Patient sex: F
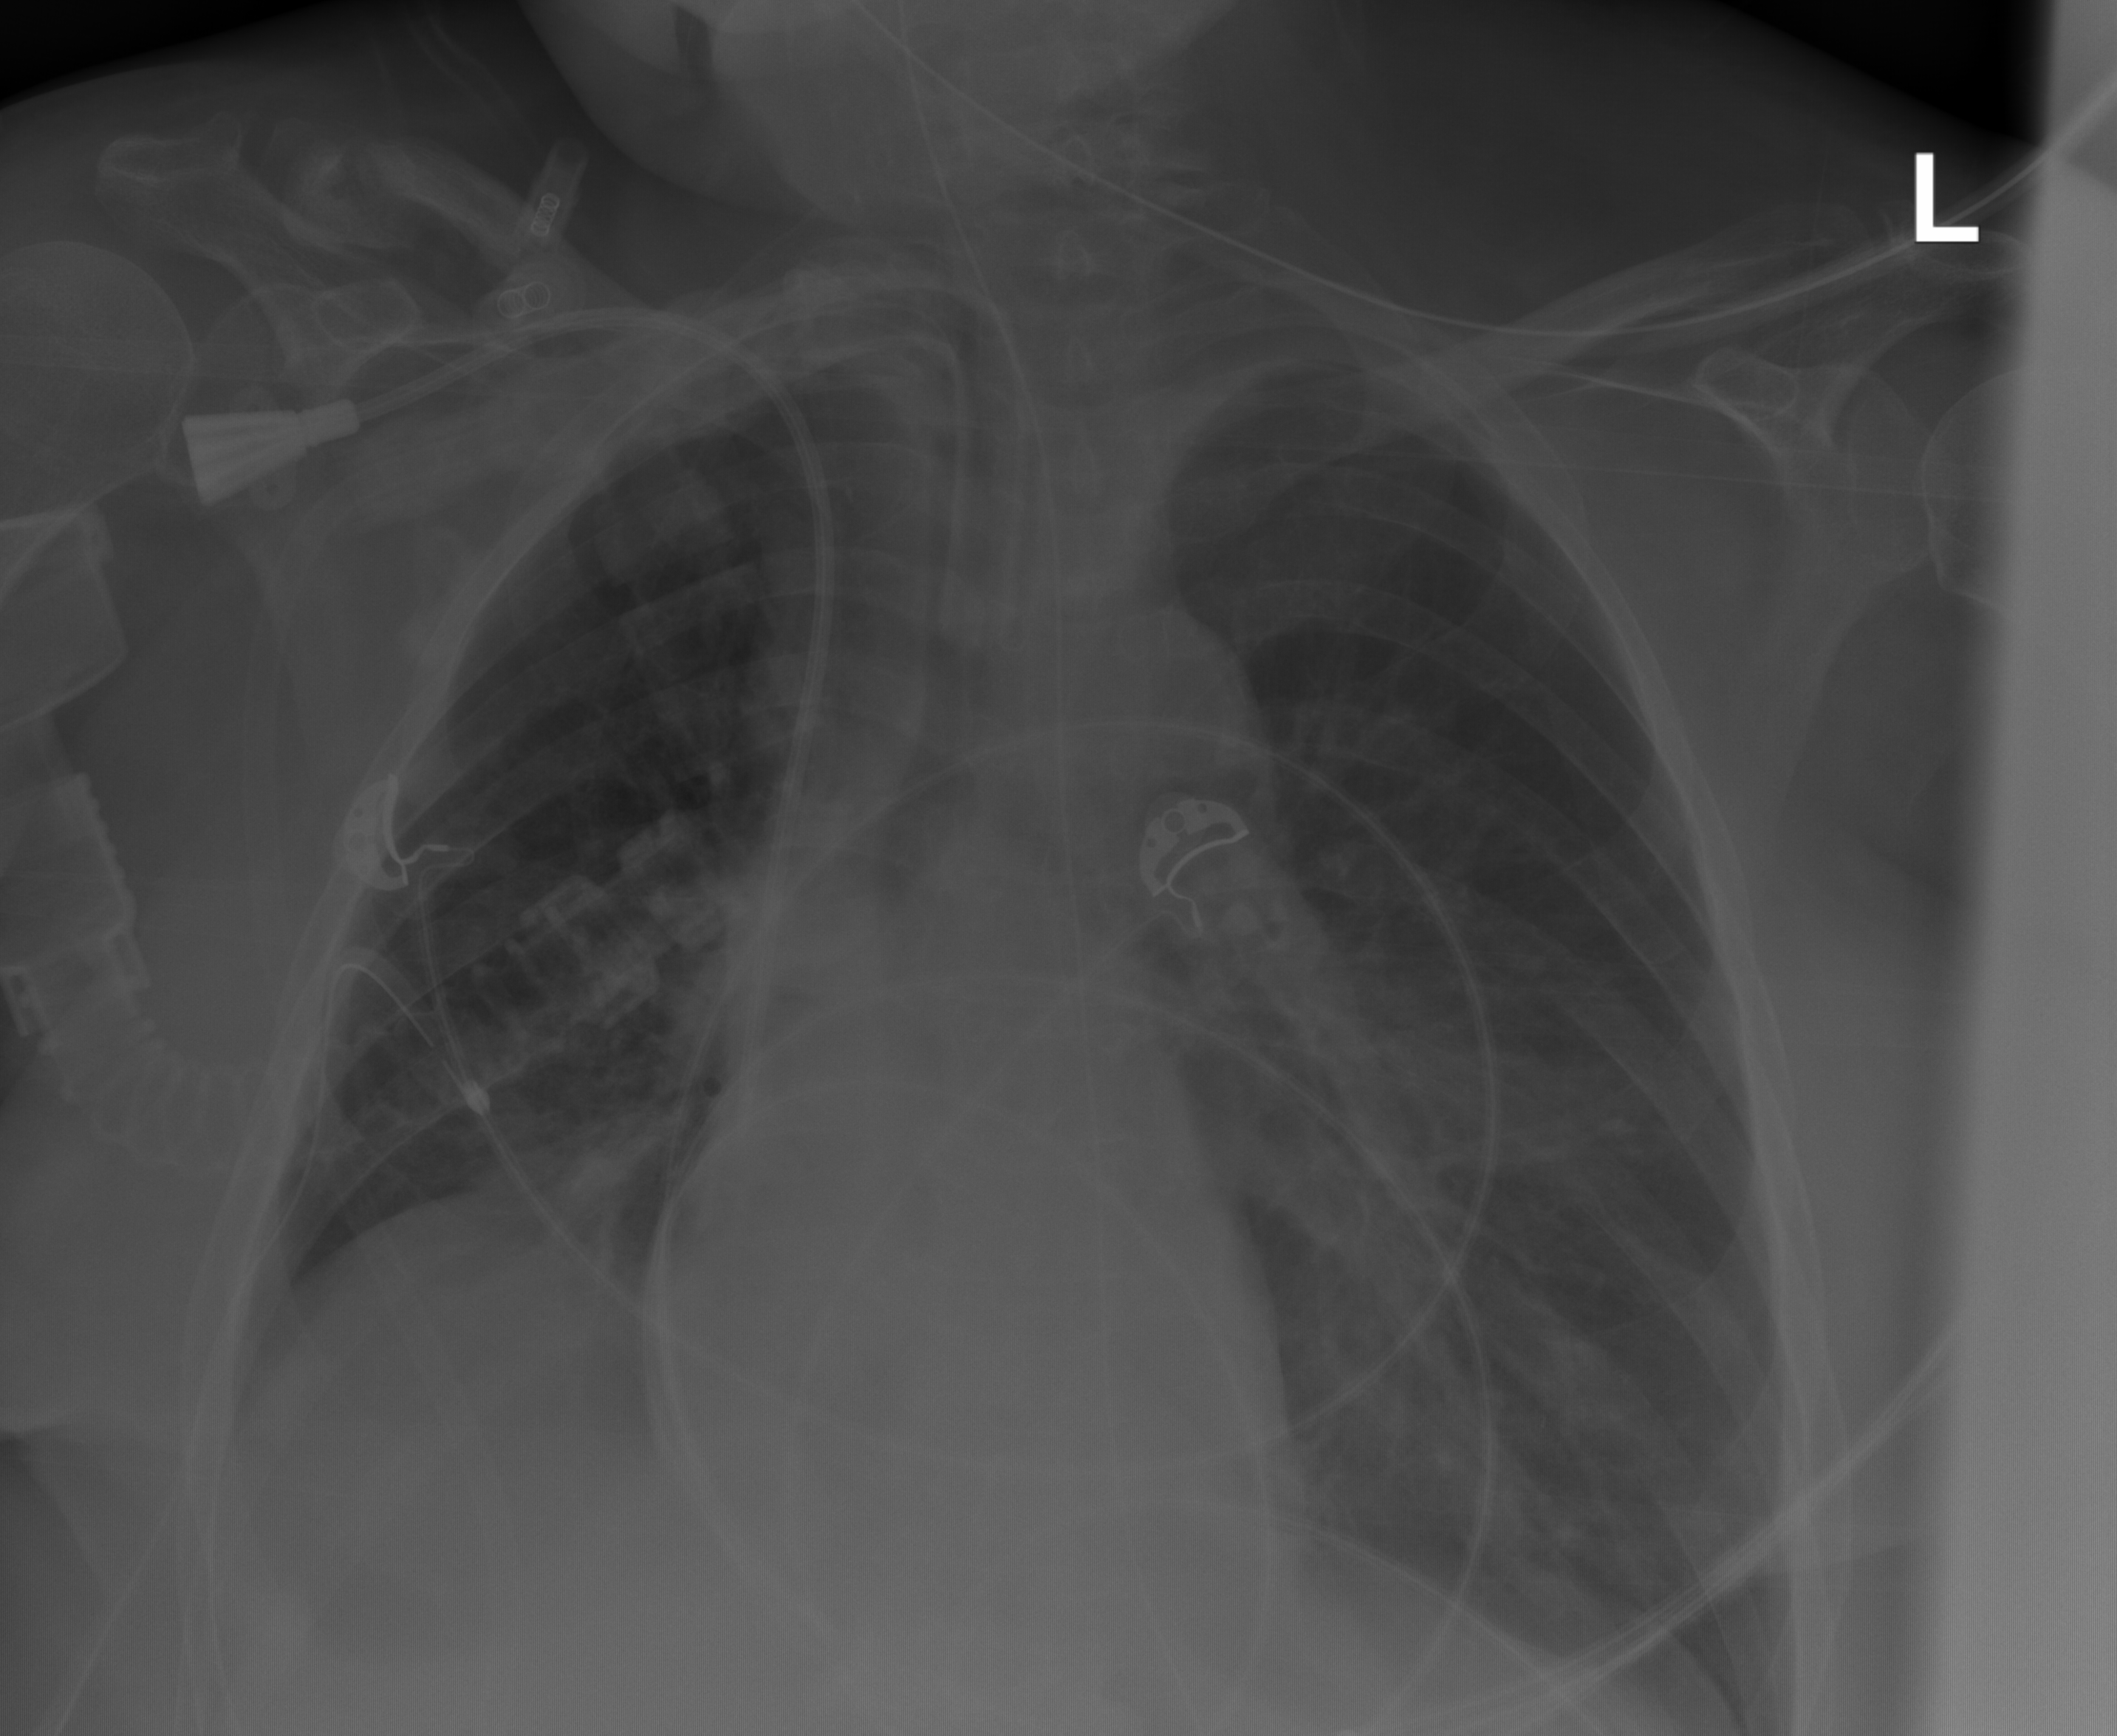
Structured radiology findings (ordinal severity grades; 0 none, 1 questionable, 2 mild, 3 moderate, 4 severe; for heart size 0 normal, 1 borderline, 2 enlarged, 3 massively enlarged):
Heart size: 0
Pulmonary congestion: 0
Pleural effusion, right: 2
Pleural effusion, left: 1
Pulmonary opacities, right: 1
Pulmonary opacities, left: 1
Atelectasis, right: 2
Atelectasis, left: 2